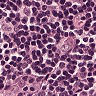
Metastatic tissue present: no